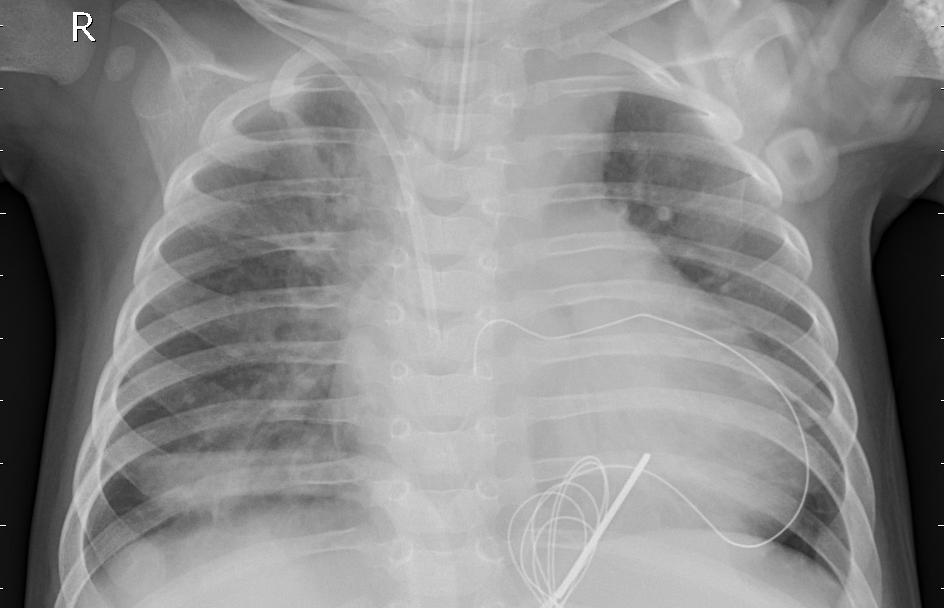
Diagnosis: PNEUMONIA